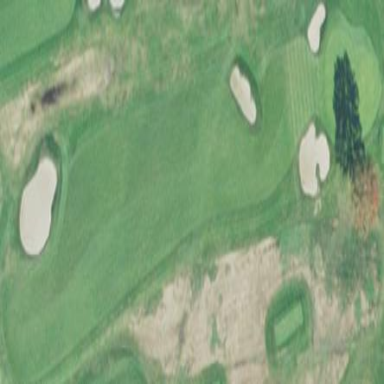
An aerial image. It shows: Grassy area designated as golf fairway.